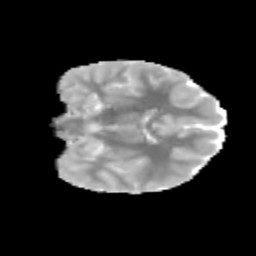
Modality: MD
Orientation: coronal
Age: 11
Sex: male
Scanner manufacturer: siemens
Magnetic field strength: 3 T
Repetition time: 3.8 s
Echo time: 0.07 s